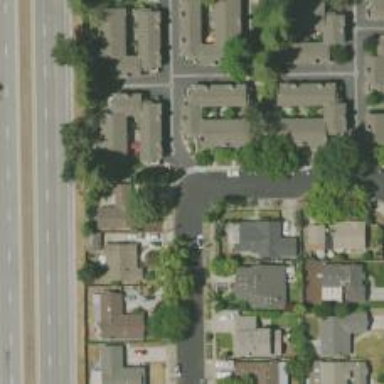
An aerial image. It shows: Residential road.